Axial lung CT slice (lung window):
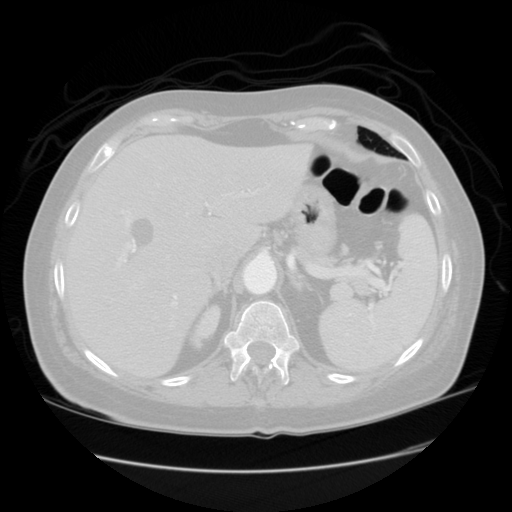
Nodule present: no